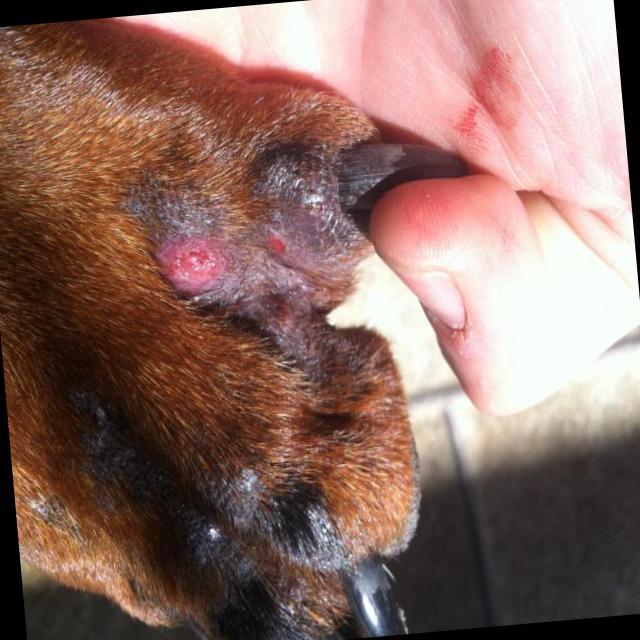
Canine dermatitis — inflammation of the skin presenting with erythema, pruritus, papules, and excoriation. May be allergic, contact, or atopic in origin.